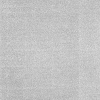
Atmospheric dust classification: dusty